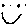
Label: smiley face